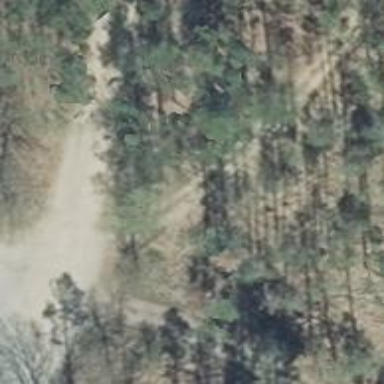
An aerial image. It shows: Sandy track road.